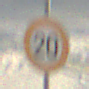
Verkehrszeichen: Geschwindigkeit20
Umgebung: Outdoor, Suburban
Tageszeit: MorningAfternoon
Wetter: PartlyCloudy
Licht: Natural
Jahreszeit: NotSpecified
Kontrast: HighContrast